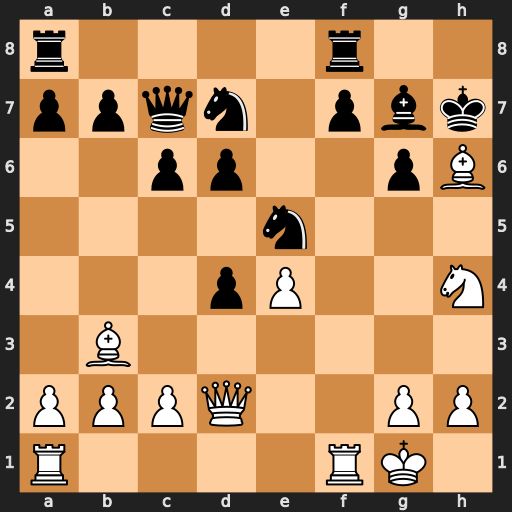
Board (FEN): r4r2/ppqn1pbk/2pp2pB/4n3/3pP2N/1B6/PPPQ2PP/R4RK1
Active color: w
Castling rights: -
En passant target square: -
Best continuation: Bxg7 Kxg7 Qg5